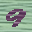
Label: 9